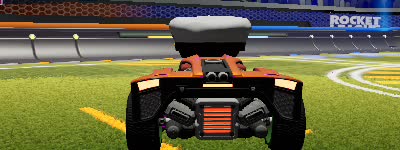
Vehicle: breakout